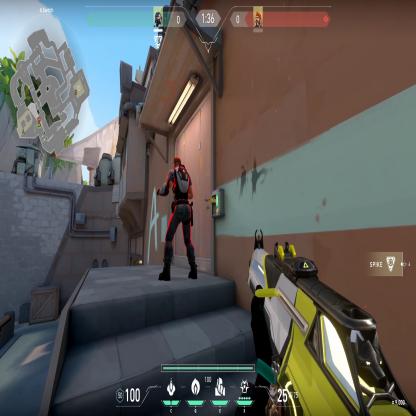
Label: enemy